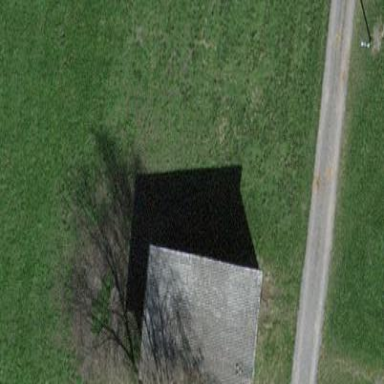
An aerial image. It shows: Shed.